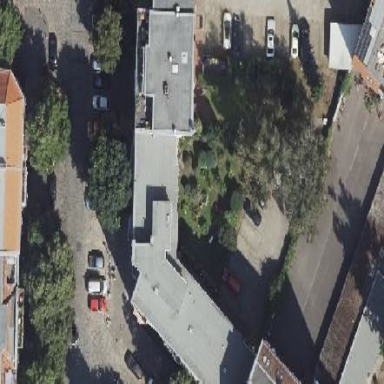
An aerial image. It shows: Part of building is shown in the image.